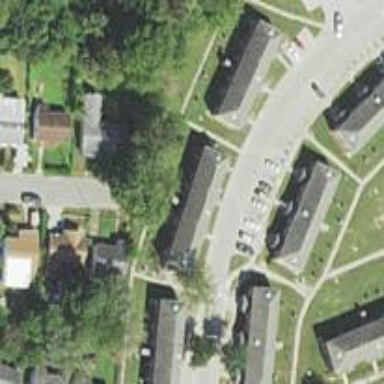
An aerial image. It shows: Living street.